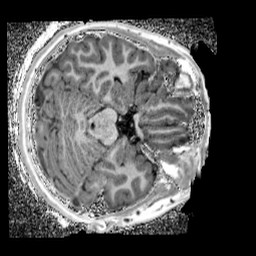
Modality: UNIT1_denoised
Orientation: axial
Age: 12
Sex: female
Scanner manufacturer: siemens
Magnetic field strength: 3 T
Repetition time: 4 s
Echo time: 0.00299 s